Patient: sex F, age 59
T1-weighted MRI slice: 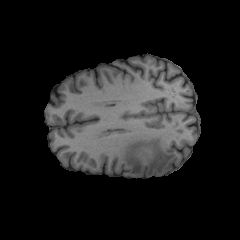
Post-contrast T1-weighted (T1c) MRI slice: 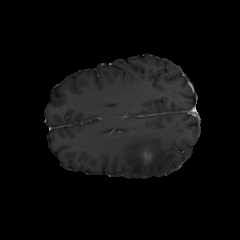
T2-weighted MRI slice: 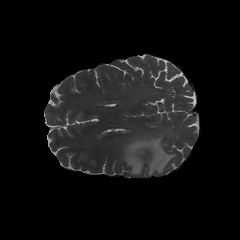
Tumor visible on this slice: yes
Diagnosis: Glioblastoma, IDH-wildtype
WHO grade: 4